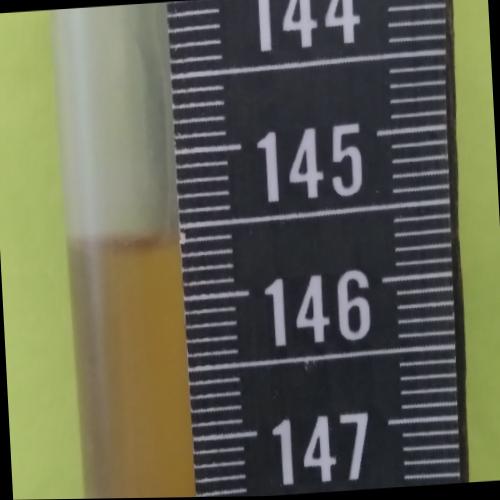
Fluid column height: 145.6 cm